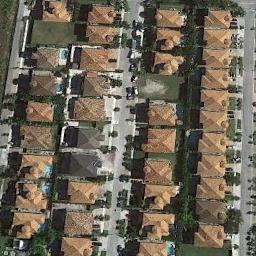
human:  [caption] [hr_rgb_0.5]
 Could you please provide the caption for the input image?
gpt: There are cars on both sides of the street .

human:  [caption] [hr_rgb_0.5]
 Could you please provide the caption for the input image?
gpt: A dense residential area has lots of houses of the same style .

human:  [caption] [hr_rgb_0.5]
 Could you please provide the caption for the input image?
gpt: There are many roads and neatly arranged houses and trees and many vehicles in densely populated areas .

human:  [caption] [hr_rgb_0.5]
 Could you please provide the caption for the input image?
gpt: The dense residential is on the grass next to the road .

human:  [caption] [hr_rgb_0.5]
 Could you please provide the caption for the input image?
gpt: There are many brown buildings arranged neatly on dense residential area .